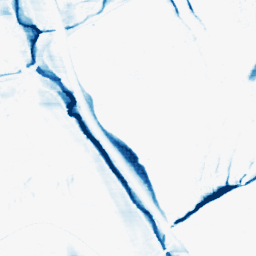
Category: morphological
Decomposition family: morphological_ellipse
Decomposition parameters: operation: closing
width: 5
height: 30
Upsampling method: sinc_blackman
Upsampling parameters: scale: 4
kernel_size: 8
Upsampling scale: 4